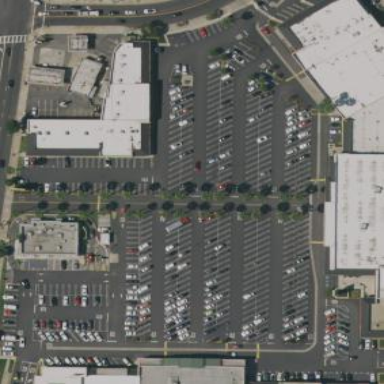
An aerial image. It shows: Parking area with surface.